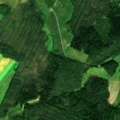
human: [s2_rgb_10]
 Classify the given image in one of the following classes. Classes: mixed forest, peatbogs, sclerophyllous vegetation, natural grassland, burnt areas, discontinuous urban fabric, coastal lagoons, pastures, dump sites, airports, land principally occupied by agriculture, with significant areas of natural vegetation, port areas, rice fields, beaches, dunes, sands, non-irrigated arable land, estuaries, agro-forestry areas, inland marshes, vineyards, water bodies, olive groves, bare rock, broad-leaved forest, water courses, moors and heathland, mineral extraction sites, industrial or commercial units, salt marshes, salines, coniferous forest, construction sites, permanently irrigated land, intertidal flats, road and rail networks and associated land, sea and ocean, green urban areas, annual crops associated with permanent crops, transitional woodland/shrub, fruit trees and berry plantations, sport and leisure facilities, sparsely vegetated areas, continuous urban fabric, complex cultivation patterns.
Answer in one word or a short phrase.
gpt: non-irrigated arable land, coniferous forest, mixed forest, transitional woodland/shrub